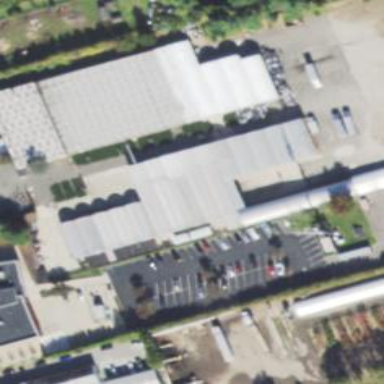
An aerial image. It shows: Greenhouse.